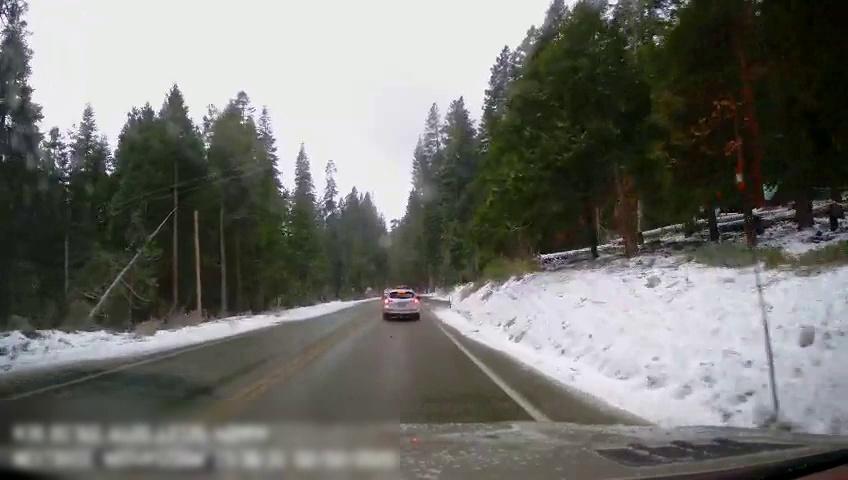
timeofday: Day
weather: Snowy
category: Drivable Space
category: Vehicles | SUV
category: Lanes | Current Lane
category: Lanes | Opposite Lane
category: Lanes | Opposite Lane
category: Lanes | Current Lane